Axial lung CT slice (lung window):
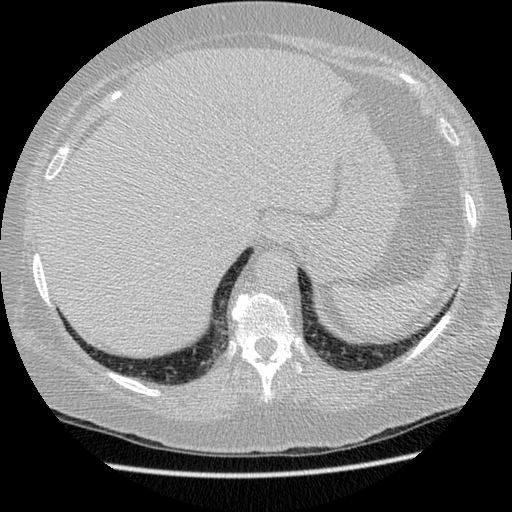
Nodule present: no